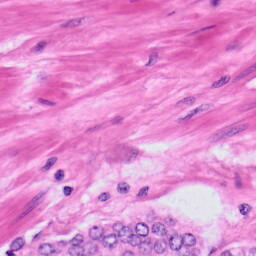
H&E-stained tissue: Prostate